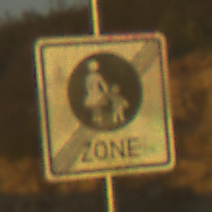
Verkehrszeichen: EndeFussgaengerzone
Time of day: SunriseSunset
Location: Outdoor (RoadRail)
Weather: PartlyCloudy
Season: NotSpecified
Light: Natural